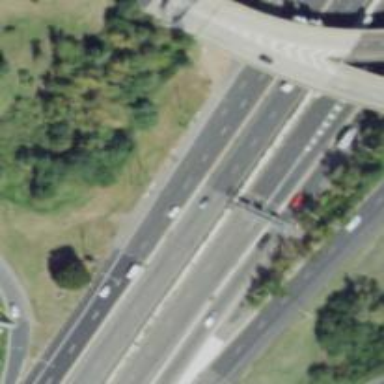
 categorized as Urban Freeway/Expressway."